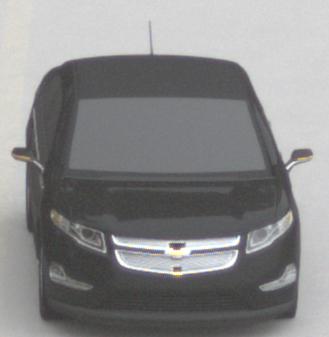
Make: Chevrolet
Model: Volt
Detailed model: Volt
Model produced from: 2011/11
Model produced until: 2014/08
Doors: 5
Color: black
Road condition: dry road
Daytime: morning or afternoon
Contrast: low contrast